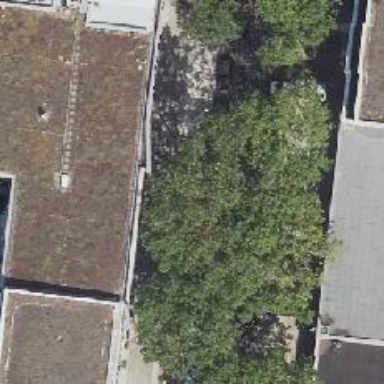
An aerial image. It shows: Deciduous broadleaved tree.